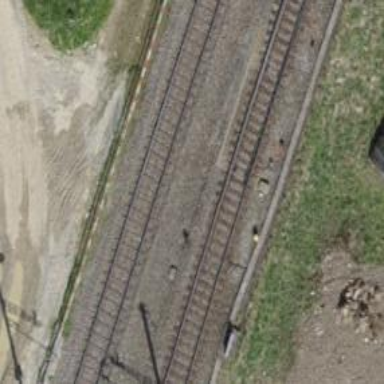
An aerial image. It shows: Railway switch.